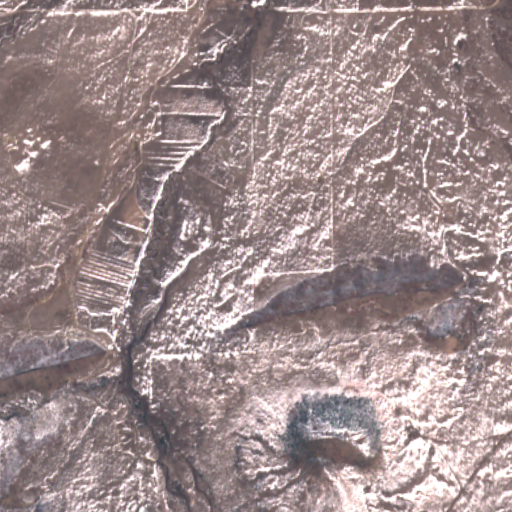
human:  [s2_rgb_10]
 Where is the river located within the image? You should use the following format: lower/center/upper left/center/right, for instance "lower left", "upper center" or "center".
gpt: The river is located in the upper right of the image.
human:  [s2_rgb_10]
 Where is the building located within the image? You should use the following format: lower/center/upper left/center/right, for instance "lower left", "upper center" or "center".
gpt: The building is located in the center left of the image.
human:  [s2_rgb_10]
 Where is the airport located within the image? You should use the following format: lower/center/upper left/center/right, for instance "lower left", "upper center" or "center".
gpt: There is no airport in the image.